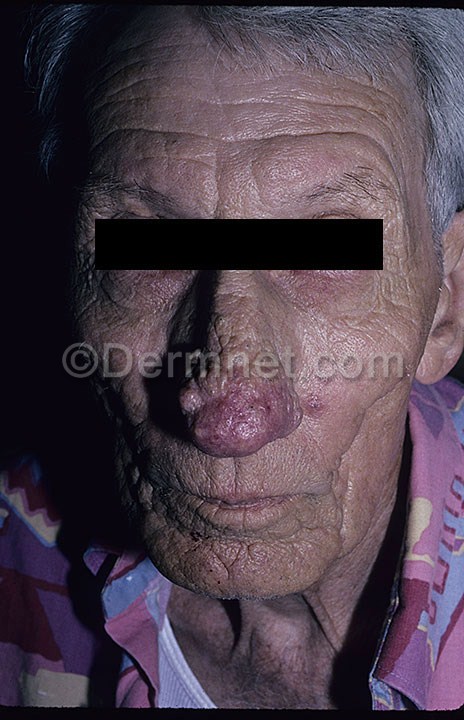
Disease: Acne and Rosacea Photos